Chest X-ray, PA view. Patient: 48 years old, sex F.
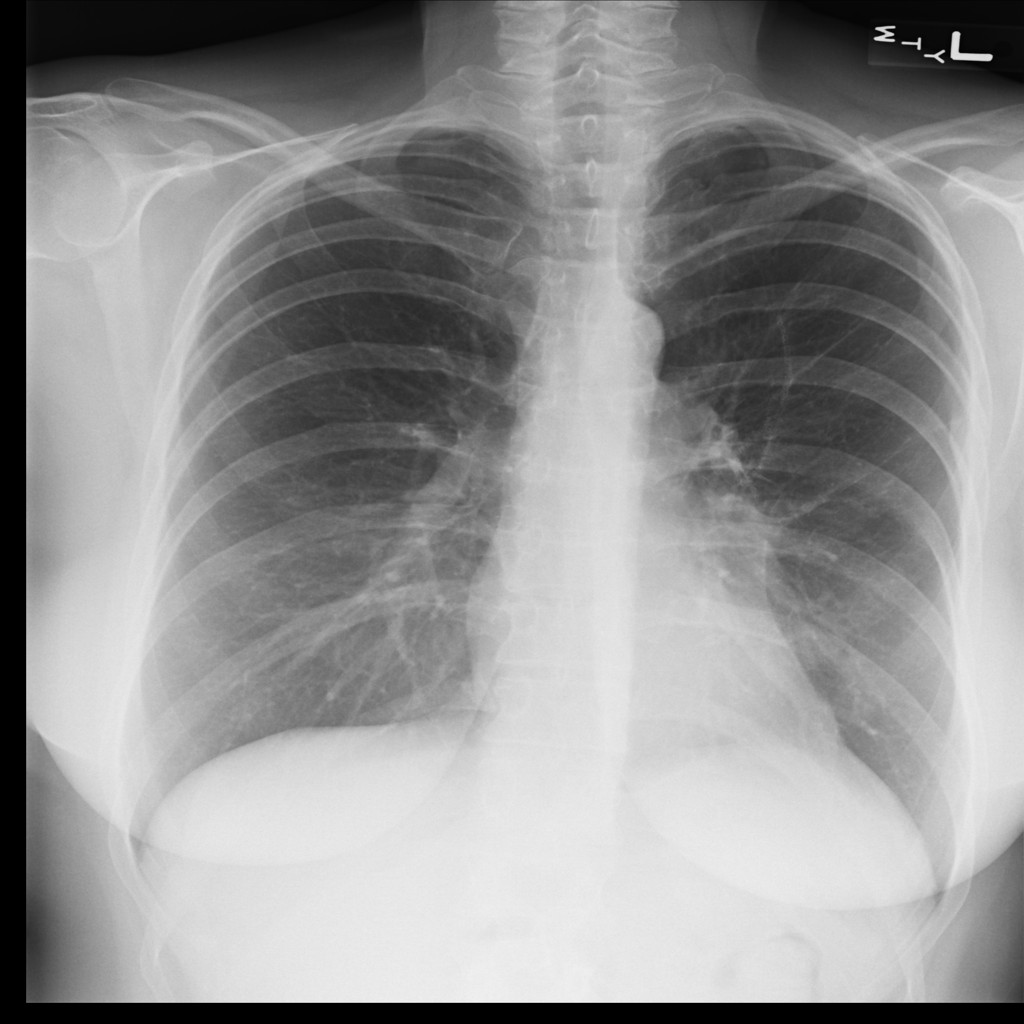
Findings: No Finding